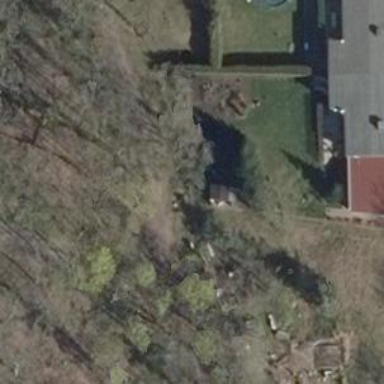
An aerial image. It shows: Driveway.